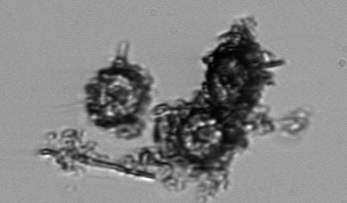
Label: Thalassiosira_TAG_external_detritus